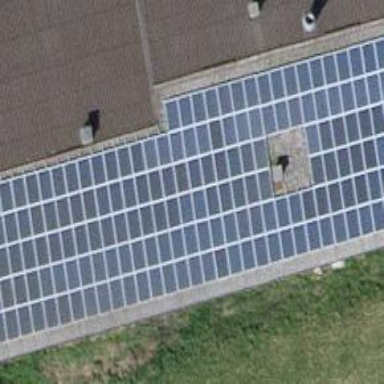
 consisting of solar photovoltaic panels."